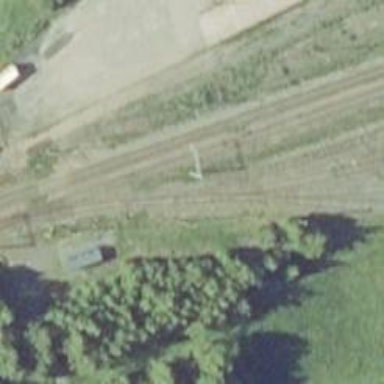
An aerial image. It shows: Wedge is used for the railway derail.